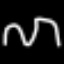
Label: squiggle